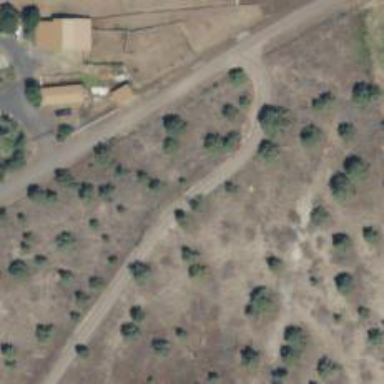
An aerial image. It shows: Driveway leading to service road.